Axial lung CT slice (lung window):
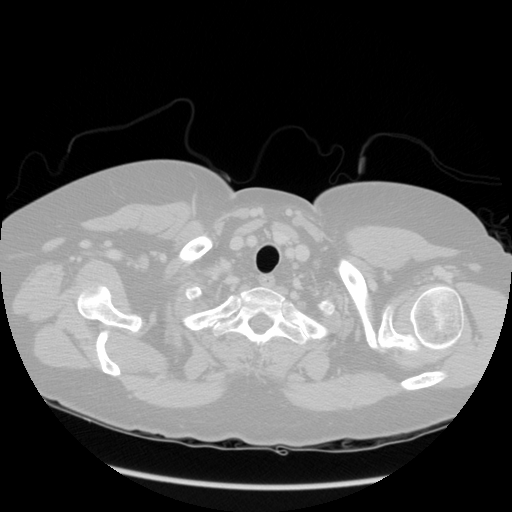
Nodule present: no